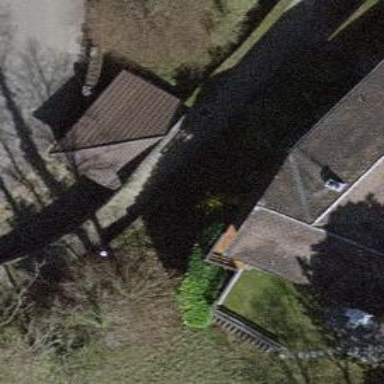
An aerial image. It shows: Retaining wall.